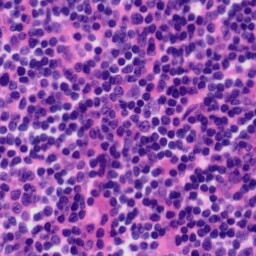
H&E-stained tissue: Tonsil